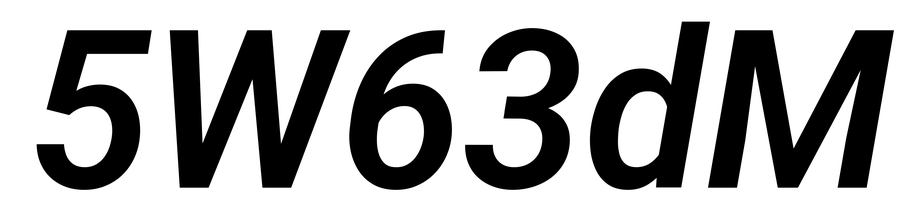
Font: Roboto-Italic_SemiBold_Italic